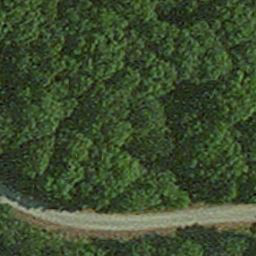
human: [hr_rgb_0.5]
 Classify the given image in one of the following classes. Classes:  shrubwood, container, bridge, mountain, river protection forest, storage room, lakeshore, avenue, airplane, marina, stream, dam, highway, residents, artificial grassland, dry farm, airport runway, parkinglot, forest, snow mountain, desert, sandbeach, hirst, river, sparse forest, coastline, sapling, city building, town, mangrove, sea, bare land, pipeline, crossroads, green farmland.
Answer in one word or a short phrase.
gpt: avenue